Question: I am a total newbie to programming so pls be patient with me if my question might sound dumb to you.
I am trying to learn the cakephp framework. I downloaded the latest stable version which is 1.3.8 and my server is WAMP.
I followed the tutorial on this link:
> <URL>
I was able to follow it and here's the result when opened the site on my localserver

I don't know why the css doesn't weem to work when I think I successfuly baked it.
I think it sould have some color green background.
Pls help...
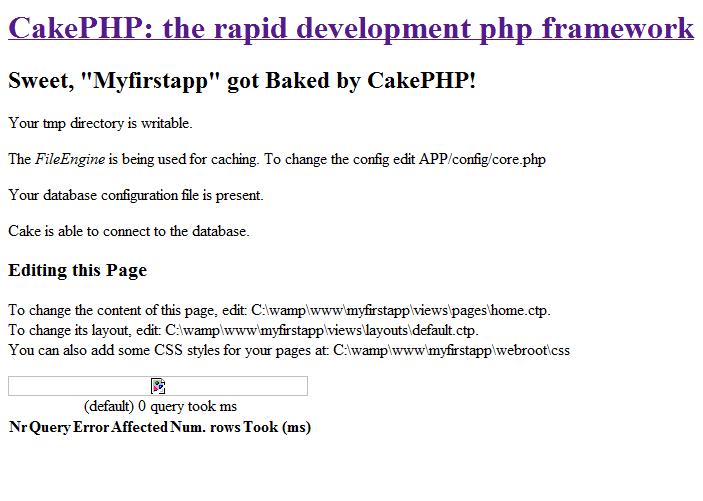
Answer: You need to <URL>.